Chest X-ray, PA view. Patient: 49 years old, sex M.
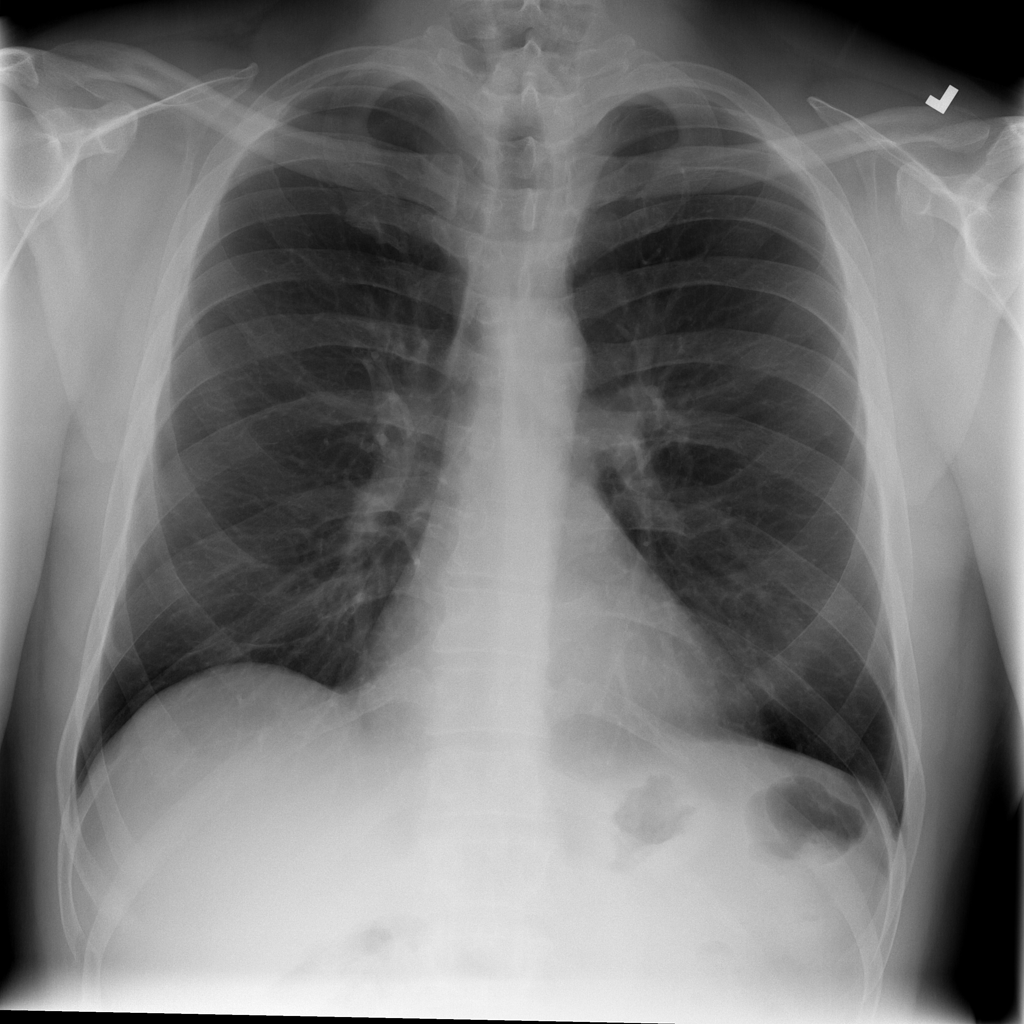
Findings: No Finding